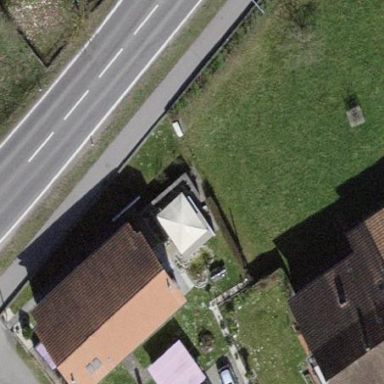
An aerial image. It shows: Detached building.